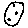
Label: moon